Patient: sex F, age 62
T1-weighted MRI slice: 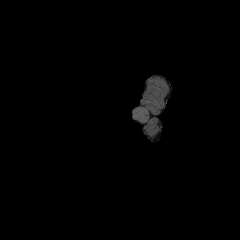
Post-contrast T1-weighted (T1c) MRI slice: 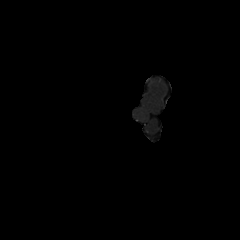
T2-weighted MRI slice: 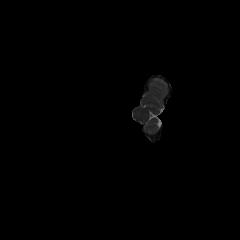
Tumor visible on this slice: no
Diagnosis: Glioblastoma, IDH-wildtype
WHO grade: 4